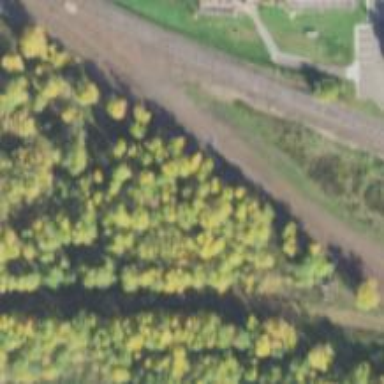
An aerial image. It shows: Single spur service track.